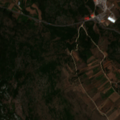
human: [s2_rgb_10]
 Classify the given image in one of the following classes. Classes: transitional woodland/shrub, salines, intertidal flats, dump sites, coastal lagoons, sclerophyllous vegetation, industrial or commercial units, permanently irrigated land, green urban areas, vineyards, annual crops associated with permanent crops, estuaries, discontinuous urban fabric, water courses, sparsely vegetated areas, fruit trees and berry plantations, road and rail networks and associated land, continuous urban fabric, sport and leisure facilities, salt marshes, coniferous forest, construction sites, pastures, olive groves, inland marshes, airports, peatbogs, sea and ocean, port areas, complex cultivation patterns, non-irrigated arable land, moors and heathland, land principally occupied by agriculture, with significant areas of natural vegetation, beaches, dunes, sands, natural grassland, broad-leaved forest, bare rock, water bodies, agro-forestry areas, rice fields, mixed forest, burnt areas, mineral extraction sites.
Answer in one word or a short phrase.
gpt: annual crops associated with permanent crops, land principally occupied by agriculture, with significant areas of natural vegetation, sclerophyllous vegetation